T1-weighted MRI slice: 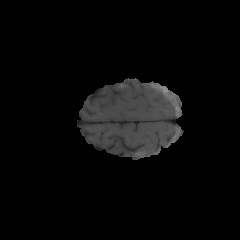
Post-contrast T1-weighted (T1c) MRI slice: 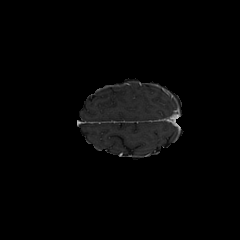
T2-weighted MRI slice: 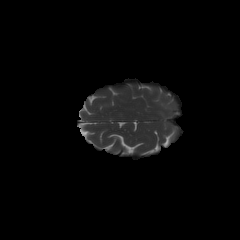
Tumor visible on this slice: no